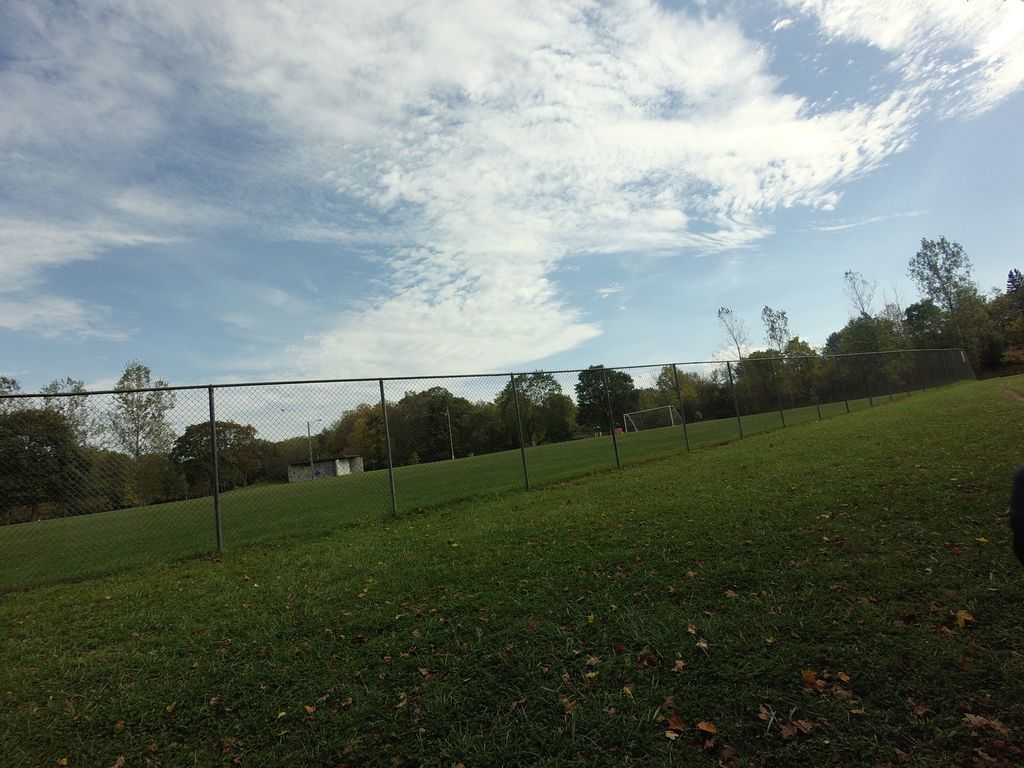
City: hamilton